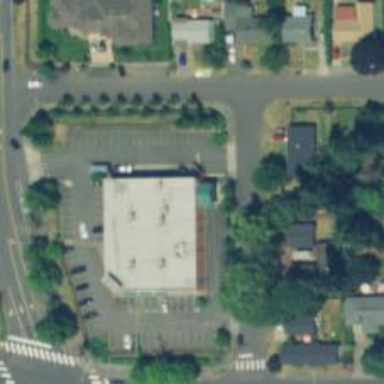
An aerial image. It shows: Pharmacy providing healthcare services.